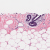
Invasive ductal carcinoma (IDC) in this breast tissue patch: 0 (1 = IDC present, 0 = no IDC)